Aerial crown-view tile of a tropical tree (Barro Colorado Island, Panama), acquired 20240813:
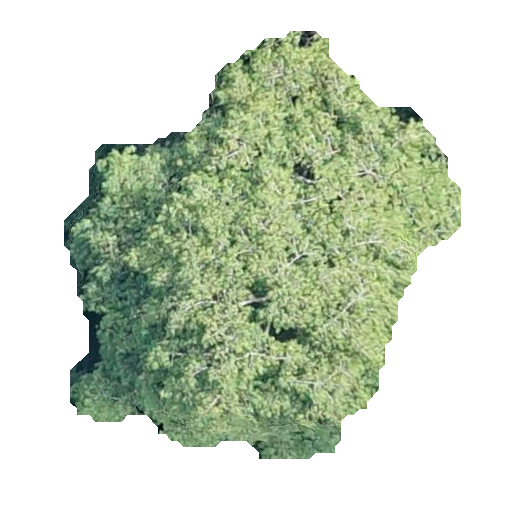
Species: Virola surinamensis
GBIF accepted scientific name: Virola surinamensis
Crown area: 171.2 m²